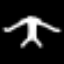
Label: The Eiffel Tower